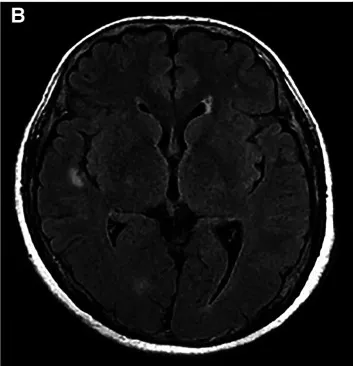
(B) MRI-FLAIR image taken at this admission.
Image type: radiology (mri)